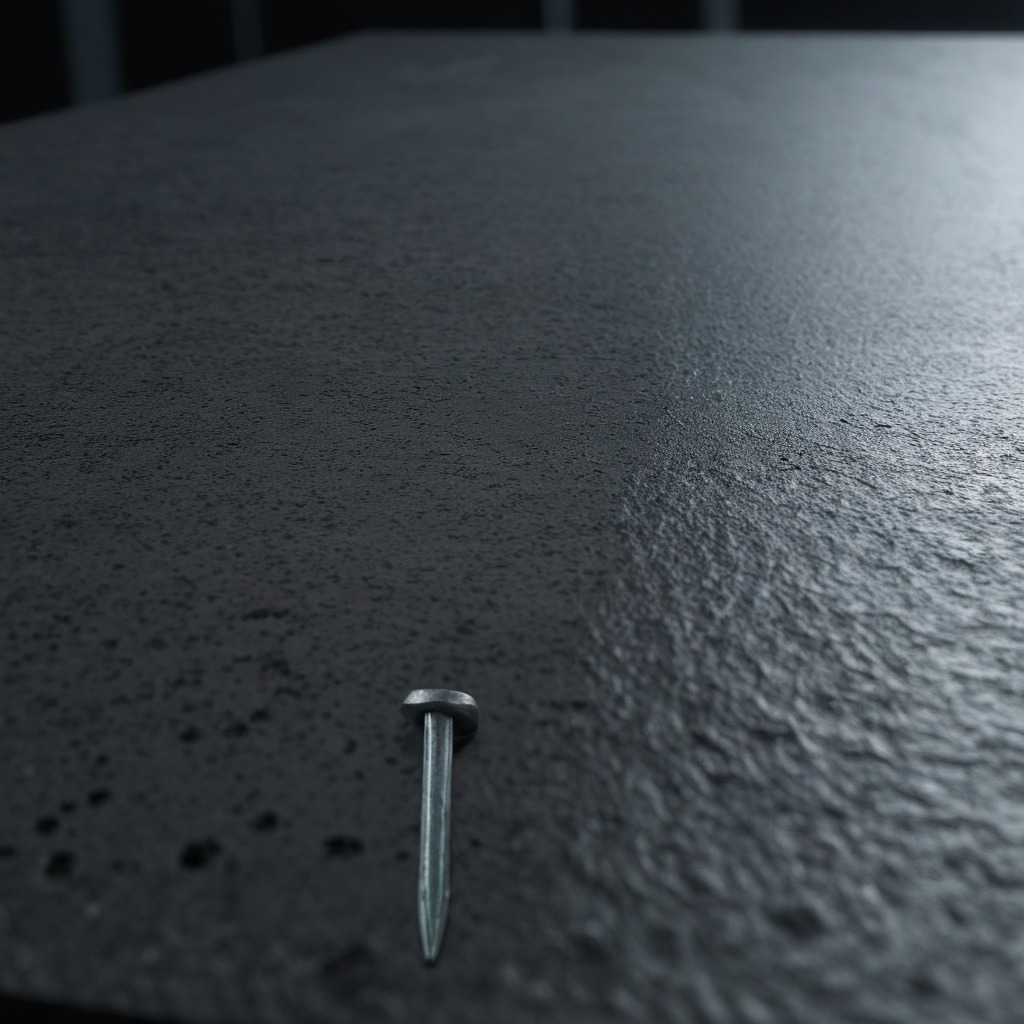
An iron nail is lying on the clean granite table inside a workshop at night dim ambient light soft shadows worn but